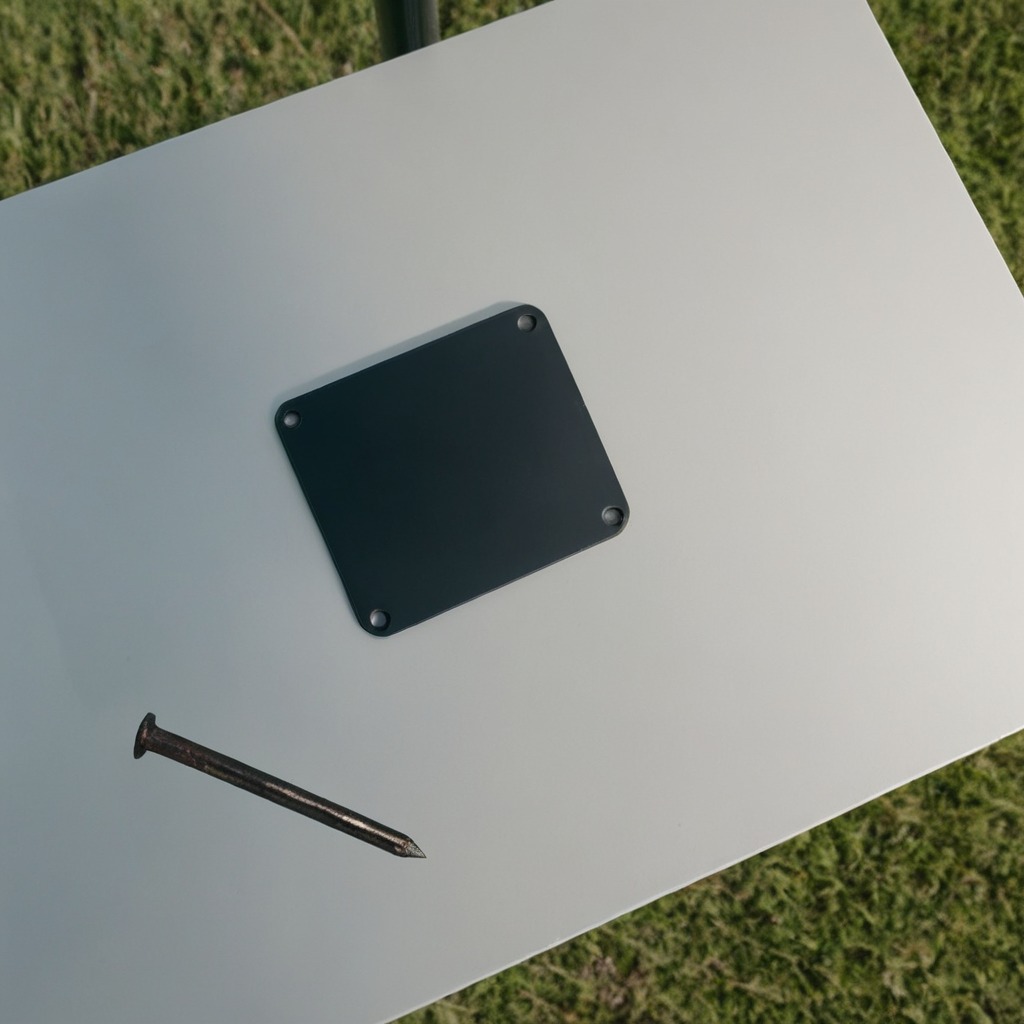
A nail lying on a clean utility table in a temporary outdoor tool station textured surface afternoon light completely empty no clutter no objects on or around the table